Current action and preconditions to check: trajectory_clear

Your task: For each precondition in the list above, predict whether it will hold at this action.

Consider the current scene as observed from the mobile robot's camera, and analyze the predicted future states of all dynamic agents (e.g., people, animals, vehicles, or any moving entities) within the NEXT SECOND.

IMPORTANT: Only answer "very likely" if you are absolutely certain—based on strong, clear evidence—that a dynamic agent will violate the precondition in the predicted future state. Do NOT answer "very likely" for unlikely, ambiguous, or low-probability risks.

Ask yourself for each precondition: Is there a high probability, with clear and convincing evidence, that the predicted future states of any dynamic agent will interfere with the predicted future state of the currently executing action within the NEXT SECOND, causing that precondition to fail?

Assess the risk level based on these predictions. Use "likely" or "very likely" if motions create a clear risk of interference.

Use "neutral" or "improbable" if agents are nearby but their predicted paths are clearly diverging or non-conflicting.

Failure Risk Categories: "very improbable", "improbable", "neutral", "likely", "very likely"

Answer Format: Output ONLY the probability_of_failure value from these categories: "very improbable", "improbable", "neutral", "likely", "very likely"

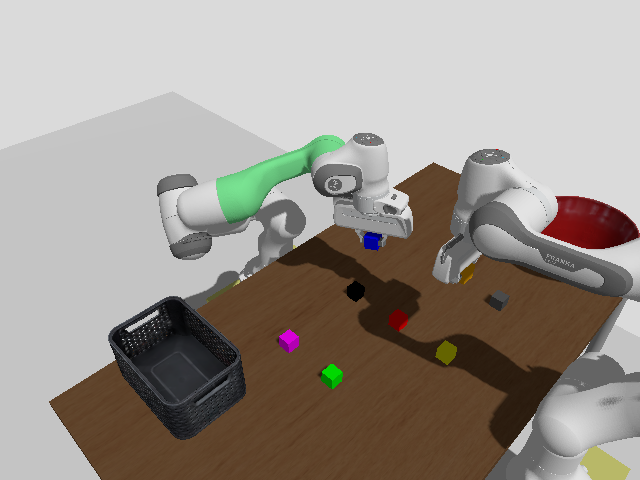

Answer: improbable